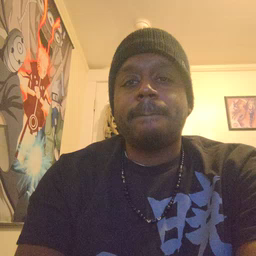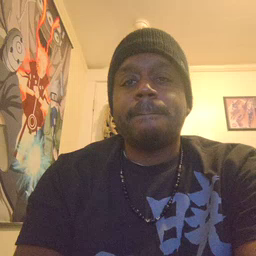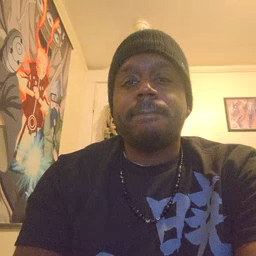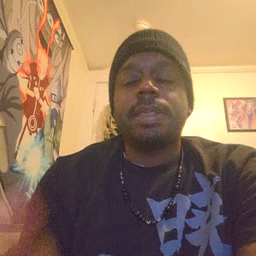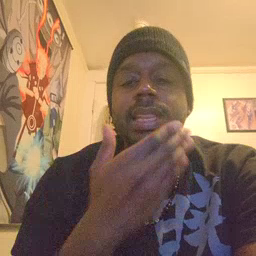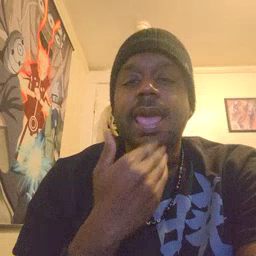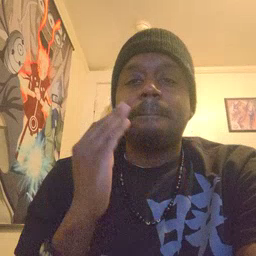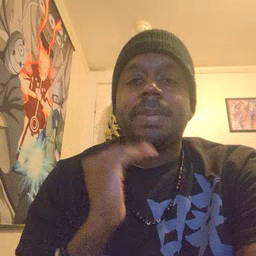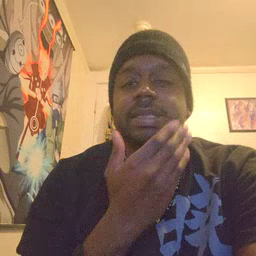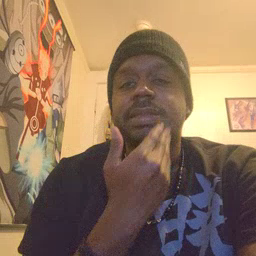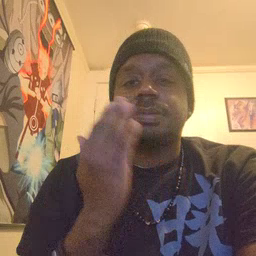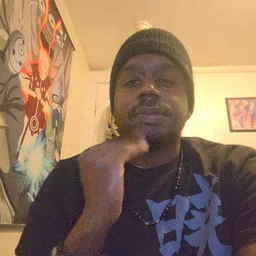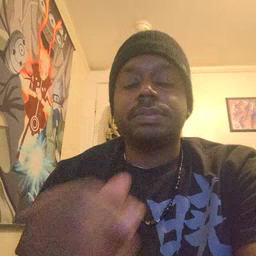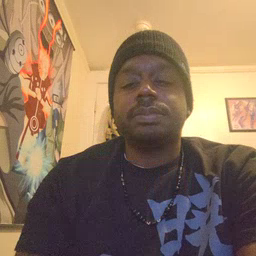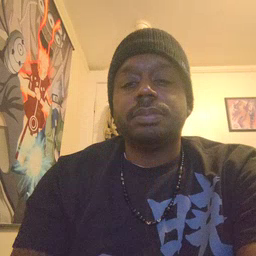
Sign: napkin